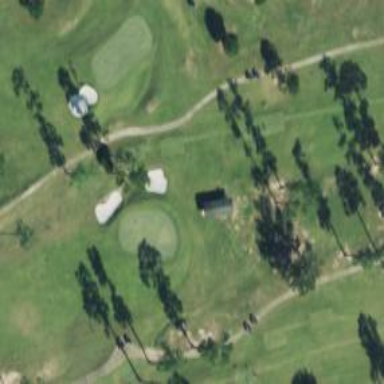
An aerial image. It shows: View of golf hole.